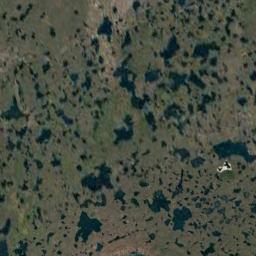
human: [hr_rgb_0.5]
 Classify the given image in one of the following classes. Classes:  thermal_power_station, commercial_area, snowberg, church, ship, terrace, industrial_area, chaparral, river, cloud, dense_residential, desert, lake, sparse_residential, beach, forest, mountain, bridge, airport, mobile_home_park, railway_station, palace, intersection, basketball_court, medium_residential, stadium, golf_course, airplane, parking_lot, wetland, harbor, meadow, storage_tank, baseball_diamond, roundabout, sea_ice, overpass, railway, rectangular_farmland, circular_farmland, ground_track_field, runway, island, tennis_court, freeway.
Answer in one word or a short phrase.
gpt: wetland